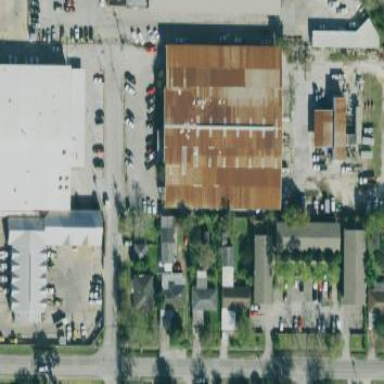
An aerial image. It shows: Industrial building.